Question: Google has announced that ADT plugin for Eclipse is no longer in active development.
> <URL>
I have my own formatter which I have slightly modified from <URL> of android formatter, I couldn't find a way to import it.
: Eclipse, : <URL>. Still not close enough.

- How to import all settings under 'Preferences > Java > Code Style > *4' from Eclipse to Android Studio.?- .
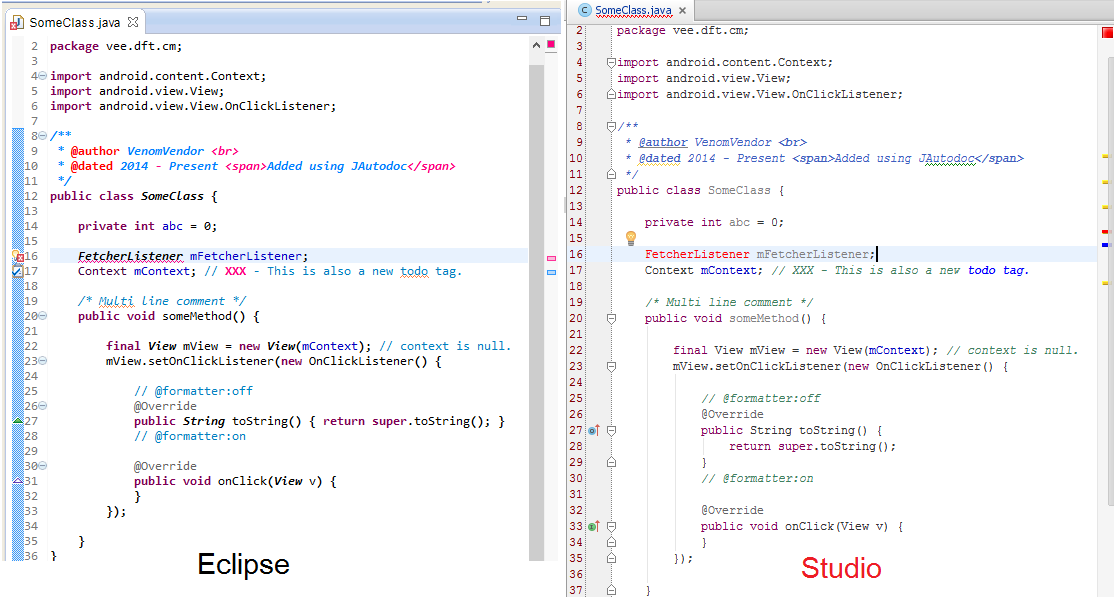
Answer: I was able to get the Eclipse Look & Feel by modifying 'Colors & Fonts.'
<URL>